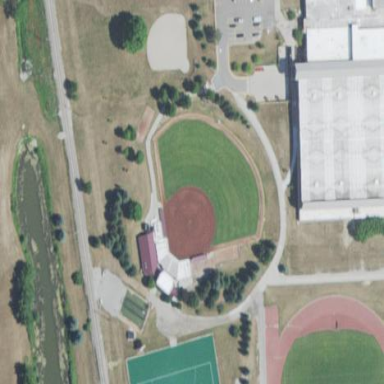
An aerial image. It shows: Baseball pitch for leisure and sports activities.